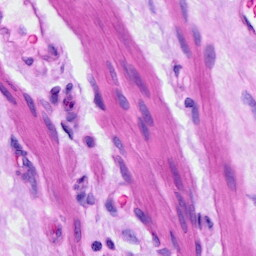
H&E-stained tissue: Ovarian